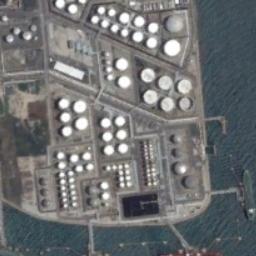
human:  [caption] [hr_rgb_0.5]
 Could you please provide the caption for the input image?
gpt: There are three larger storage tanks and more than a dozen smaller storage tanks .

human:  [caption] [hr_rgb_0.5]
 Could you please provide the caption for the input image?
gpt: There is a building next to the storage tanks .

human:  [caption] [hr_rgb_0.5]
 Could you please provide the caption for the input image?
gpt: There are many storage tanks on the bare land next to the water .

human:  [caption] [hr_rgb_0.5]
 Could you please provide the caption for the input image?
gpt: There are many neatly arranged oil storage tanks of different sizes on the factory surrounded by water .

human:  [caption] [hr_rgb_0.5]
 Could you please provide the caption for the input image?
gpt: There are many white storage tanks beside the river .